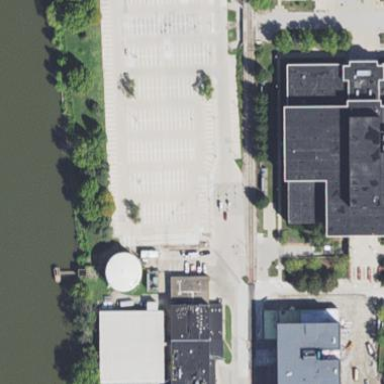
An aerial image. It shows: Parking area with surface.